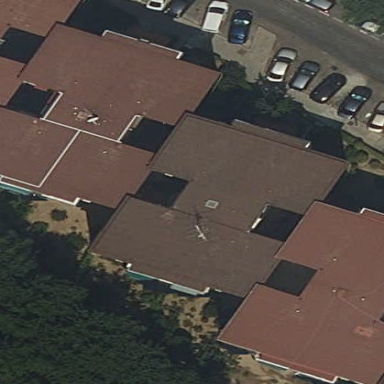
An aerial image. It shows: View of apartment building.